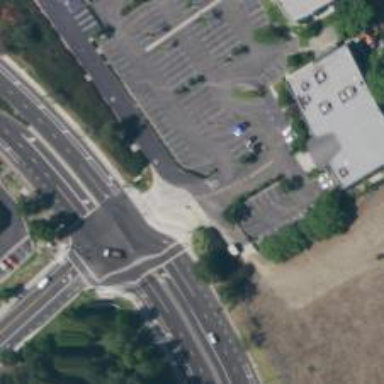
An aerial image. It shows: Stop road.